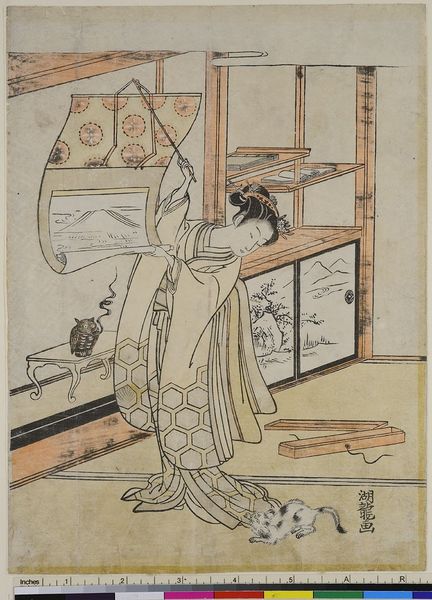
Künstler: Isoda Kory&#x16B;sai
Standort: Hamburg
Institution: Museum für Kunst und Gewerbe Hamburg
Schlagwörter: frau, holzschnitt, katze, druckgraphik, druckgrafik, kunst, zeit, farbholzschnitt, eulen, edo, reproduktionen, druckerzeugnisse, rollbild, mädchen, kakemono